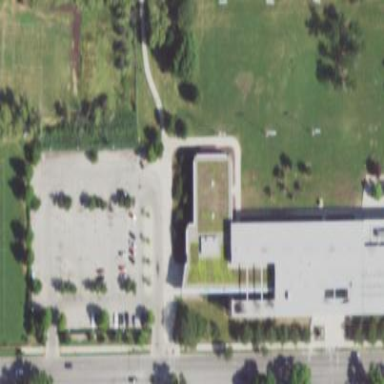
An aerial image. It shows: School building.